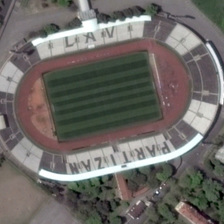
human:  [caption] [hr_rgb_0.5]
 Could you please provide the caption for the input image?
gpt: many green trees and several buildings are near a stadium .

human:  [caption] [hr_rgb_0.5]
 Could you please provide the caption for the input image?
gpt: vegetation surround the bird's nest stadium regular .

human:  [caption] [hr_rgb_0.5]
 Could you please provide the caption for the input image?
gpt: many green trees and several buildings are near a stadium .

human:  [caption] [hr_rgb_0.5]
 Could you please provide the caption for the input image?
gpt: the vast football stadium is in the middle of the stadium .

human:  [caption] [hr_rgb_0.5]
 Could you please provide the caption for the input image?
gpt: vegetation surround the bird's nest stadium regular .